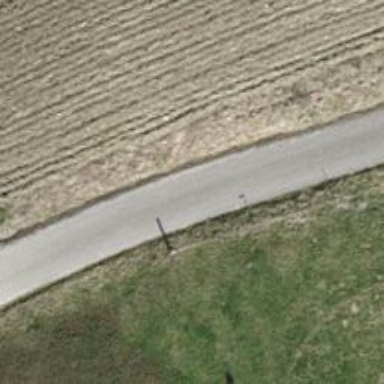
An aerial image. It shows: Gravel track with grade2 quality.